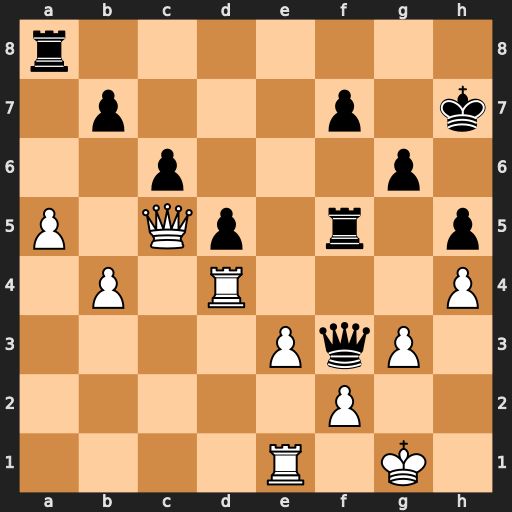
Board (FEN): r7/1p3p1k/2p3p1/P1Qp1r1p/1P1R3P/4PqP1/5P2/4R1K1
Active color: w
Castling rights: -
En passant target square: -
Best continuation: Rf4 Rxf4 exf4